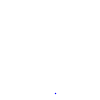
Particle: pion